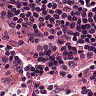
Metastatic tissue present: no